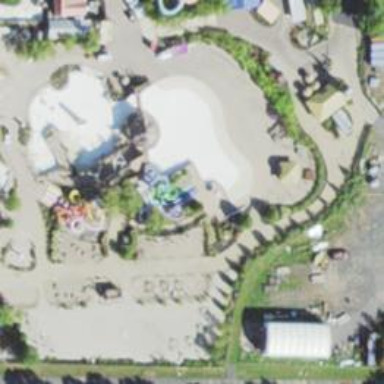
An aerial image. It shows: Water slide attraction.